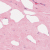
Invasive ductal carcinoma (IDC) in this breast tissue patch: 0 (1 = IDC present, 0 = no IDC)